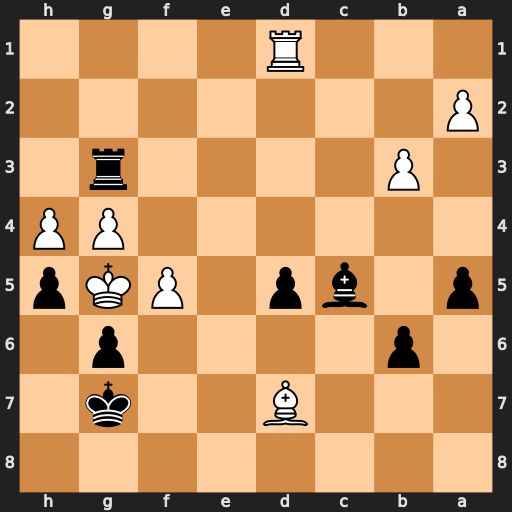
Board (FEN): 8/3B2k1/1p4p1/p1bp1PKp/6PP/1P4r1/P7/3R4
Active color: b
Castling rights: -
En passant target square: -
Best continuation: Rxg4#